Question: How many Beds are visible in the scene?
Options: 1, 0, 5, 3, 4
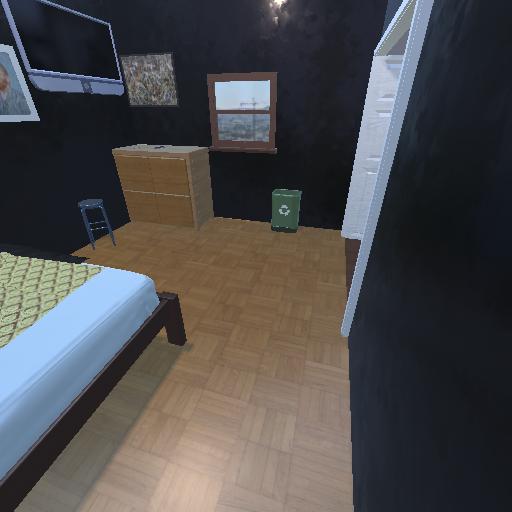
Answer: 1